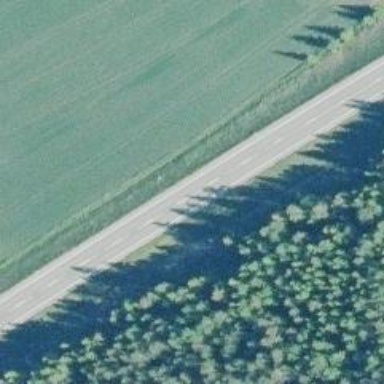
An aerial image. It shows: Asphalt trunk highway.